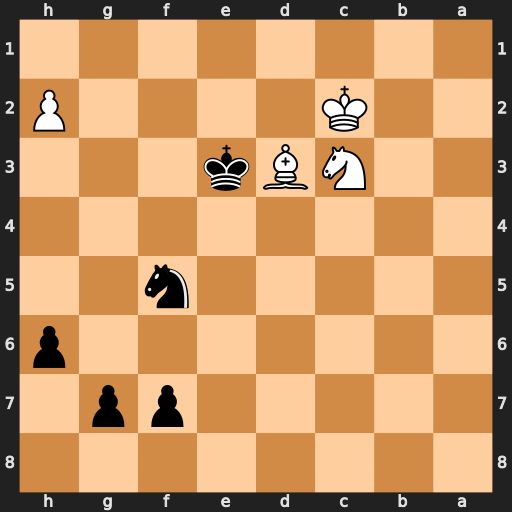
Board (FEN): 8/5pp1/7p/5n2/8/2NBk3/2K4P/8
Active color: b
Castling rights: -
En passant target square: -
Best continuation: Nd4+ Kd1 Kxd3